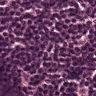
Metastatic tissue present: no